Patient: sex M, age 68
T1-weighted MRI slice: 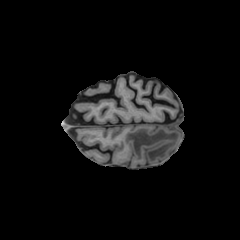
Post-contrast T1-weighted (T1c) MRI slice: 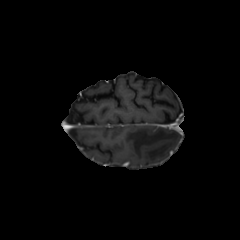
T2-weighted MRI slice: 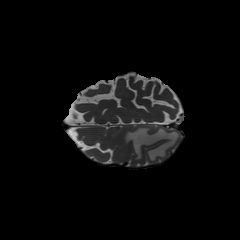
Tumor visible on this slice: yes
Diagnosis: Glioblastoma, IDH-wildtype
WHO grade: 4